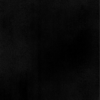
Label: dusty